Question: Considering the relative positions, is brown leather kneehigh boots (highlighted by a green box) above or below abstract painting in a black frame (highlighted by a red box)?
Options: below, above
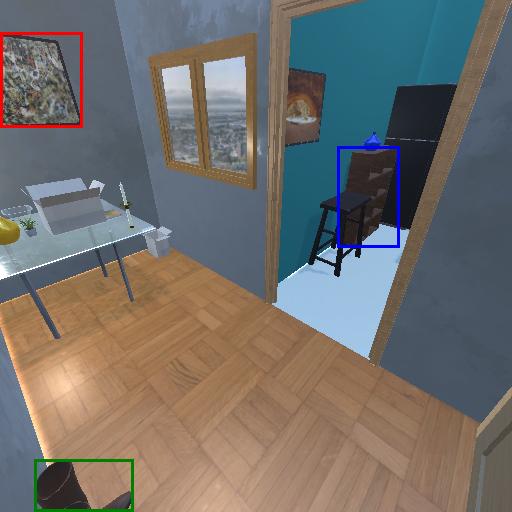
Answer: below